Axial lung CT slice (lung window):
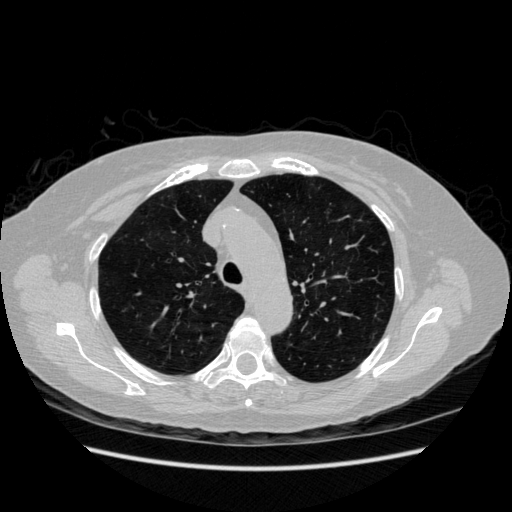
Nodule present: no